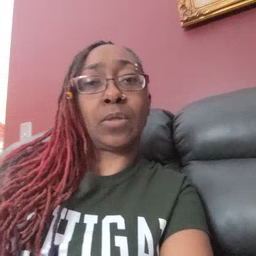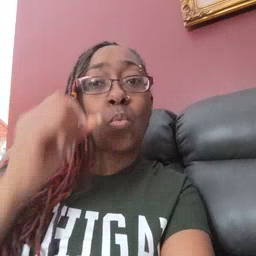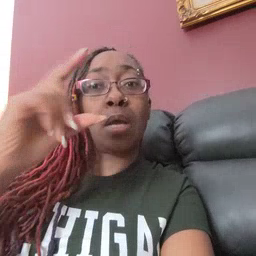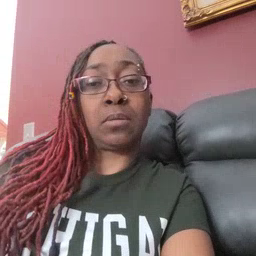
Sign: wake